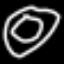
Label: donut